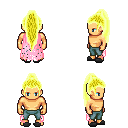
a pixel art fantasy rpg character, male body template, human, tanned skin, pink tattered cape, teal pants, gold extra-long topknot hairstyle, gray slippers, four views (front, back, left, right), 2x2 character sprite sheet, small pixel art, hard edges, no anti-aliasing